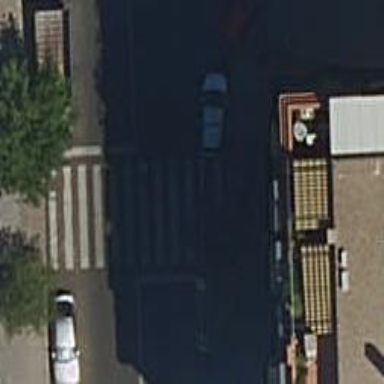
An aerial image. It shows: Traffic signals at road crossing.